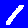
Digit: 1